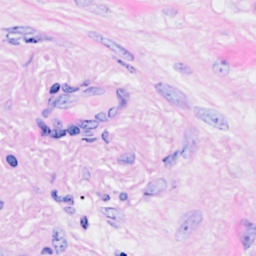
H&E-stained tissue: Breast